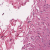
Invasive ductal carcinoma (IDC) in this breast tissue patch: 0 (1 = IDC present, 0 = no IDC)